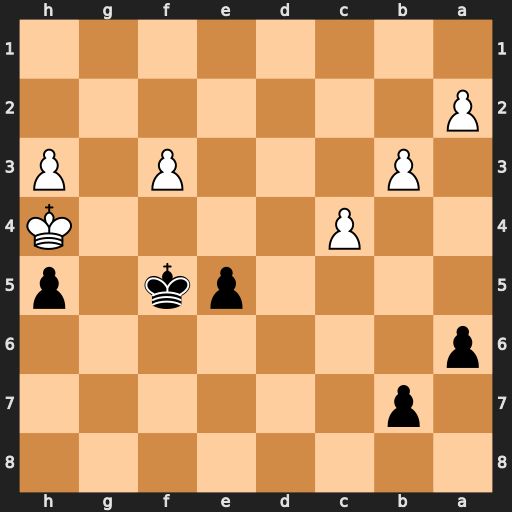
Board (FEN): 8/1p6/p7/4pk1p/2P4K/1P3P1P/P7/8
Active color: b
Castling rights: -
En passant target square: -
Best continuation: Kf4 Kxh5 Kxf3 Kg6 e4